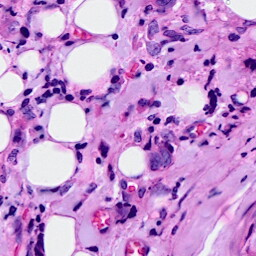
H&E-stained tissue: Breast